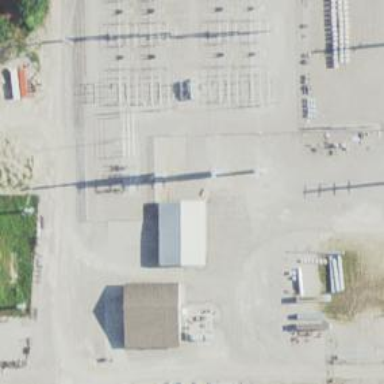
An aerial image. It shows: Power tower.